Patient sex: M
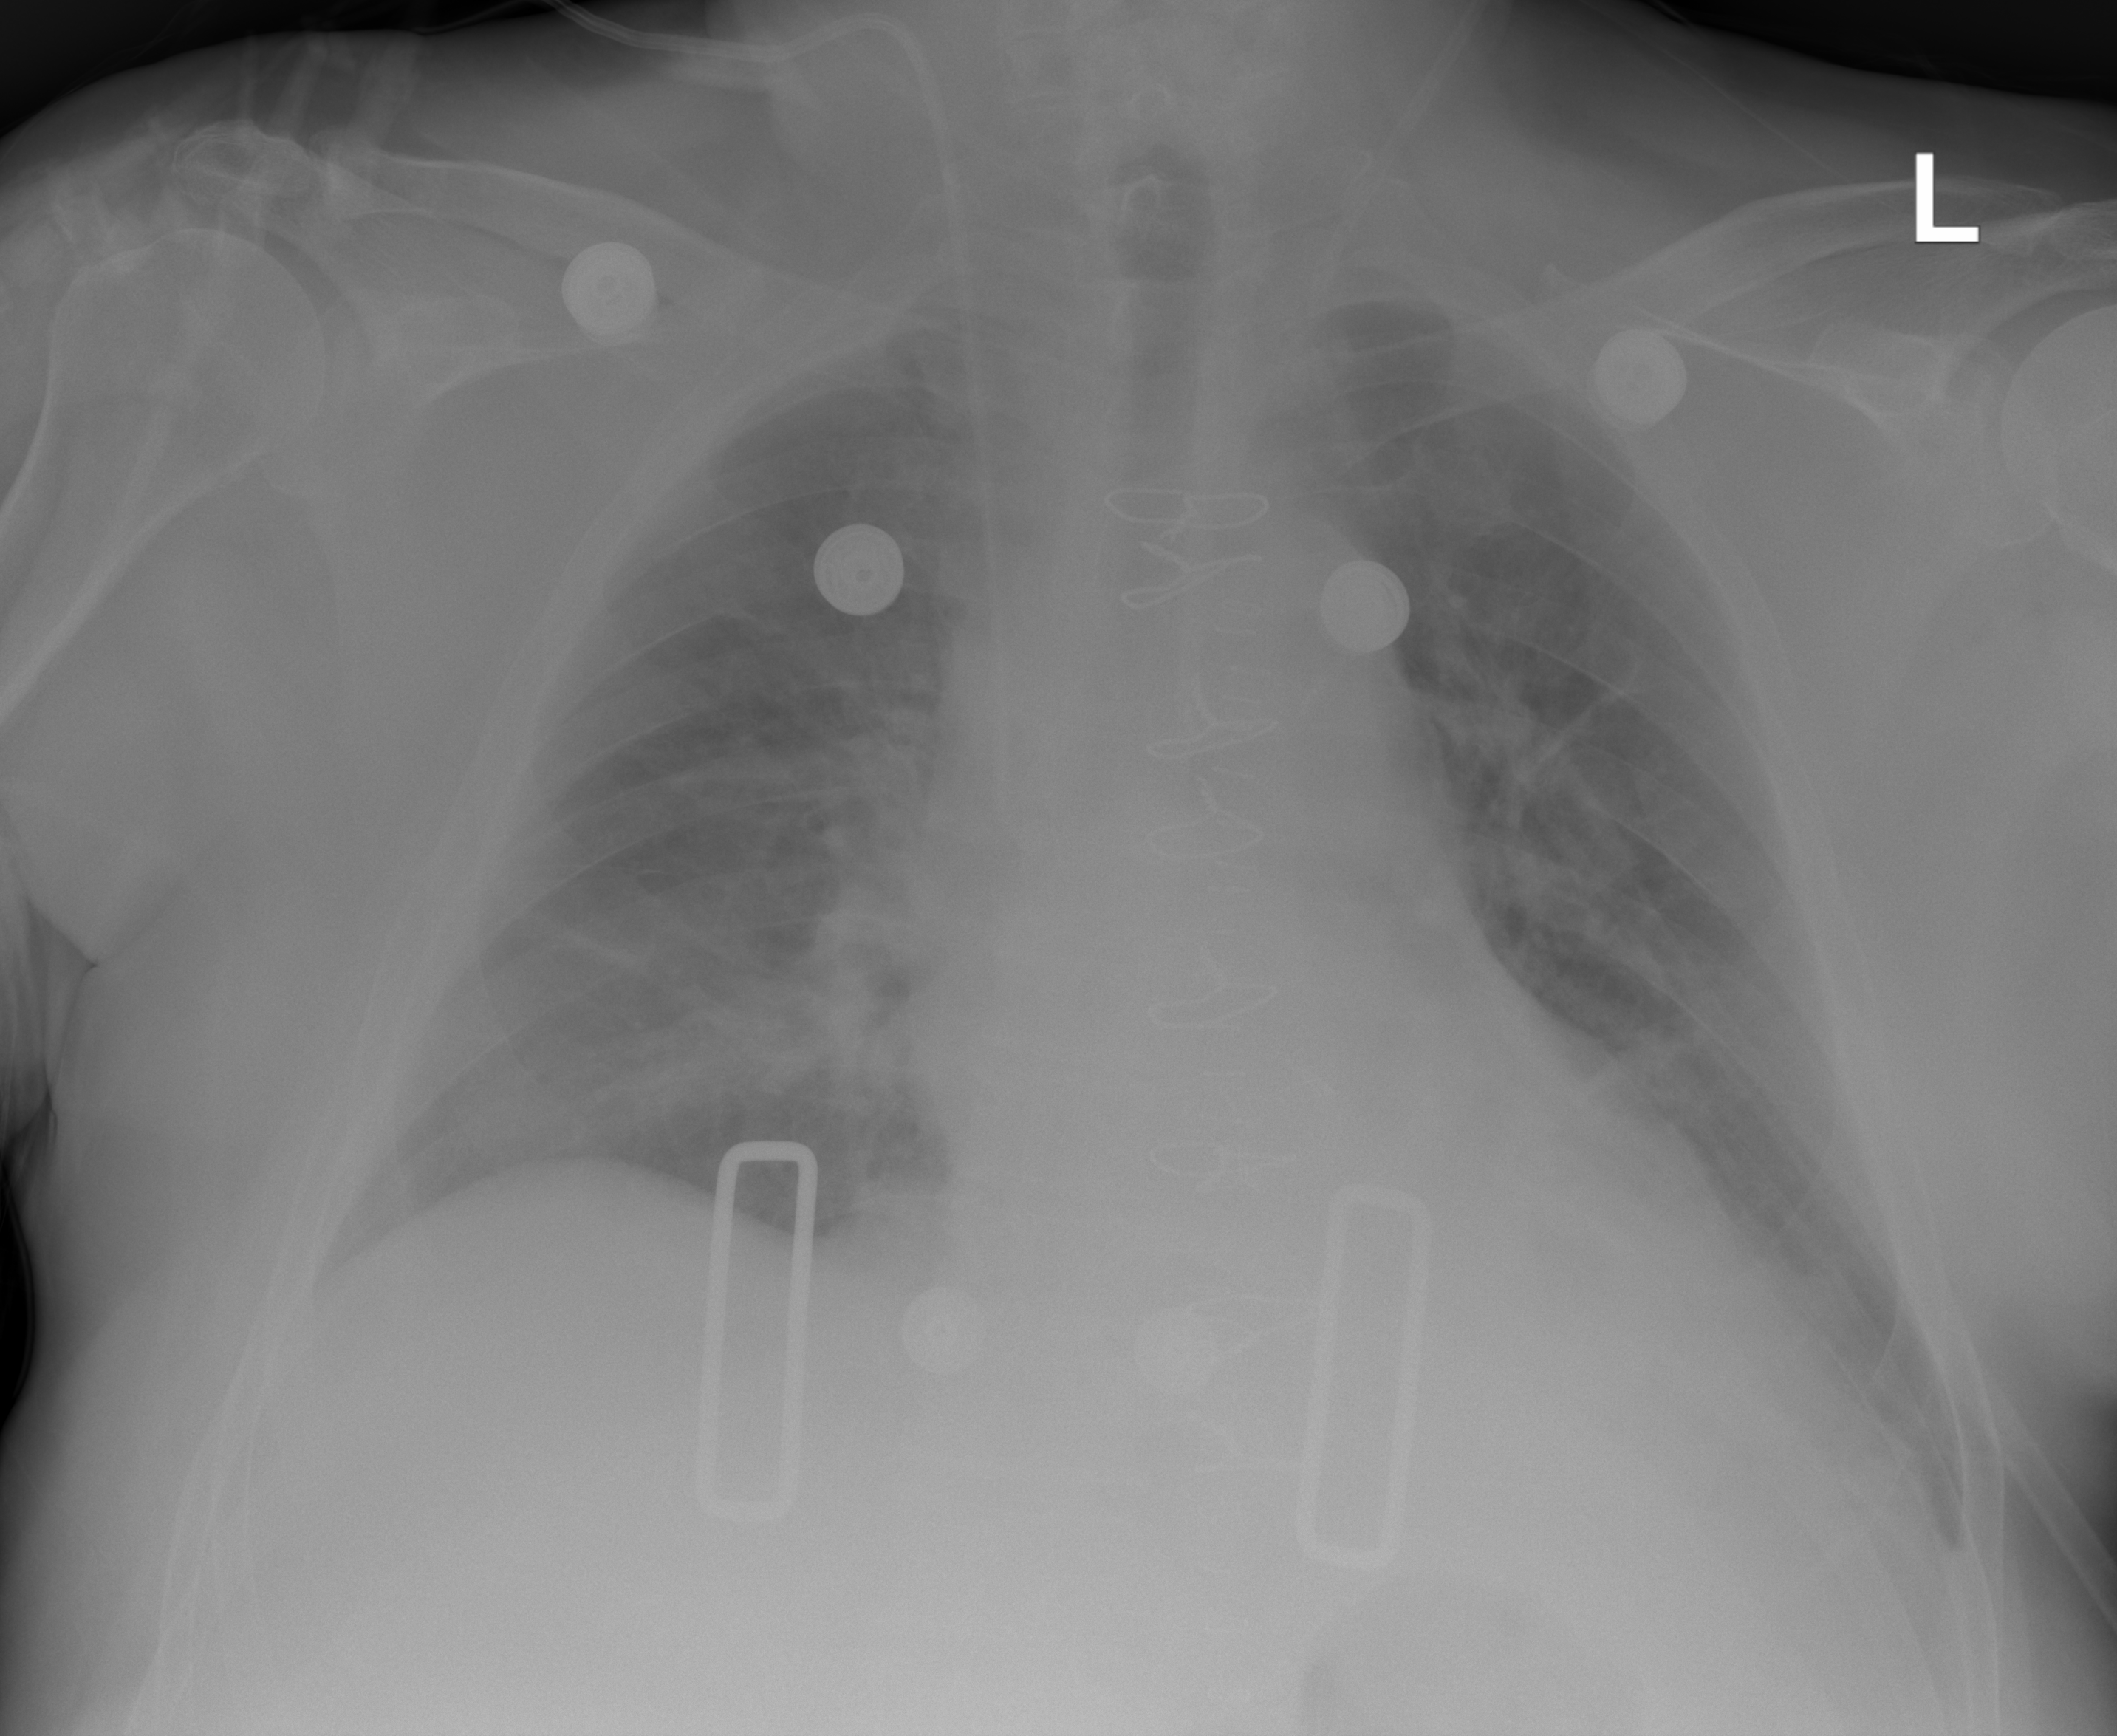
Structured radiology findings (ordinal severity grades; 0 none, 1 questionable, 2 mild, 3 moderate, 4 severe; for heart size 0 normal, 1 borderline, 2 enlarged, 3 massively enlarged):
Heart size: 0
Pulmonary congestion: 2
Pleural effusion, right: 0
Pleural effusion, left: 1
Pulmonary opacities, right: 1
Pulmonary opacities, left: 0
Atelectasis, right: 2
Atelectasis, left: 2